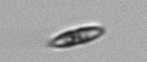
Label: pennate